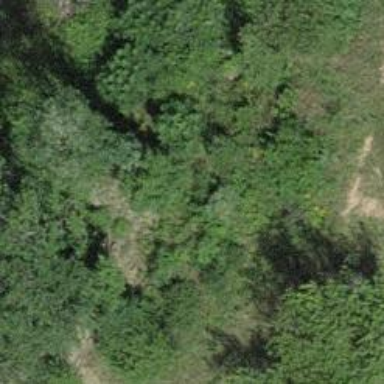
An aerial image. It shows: Forest area.